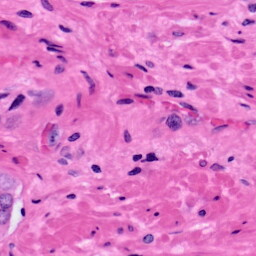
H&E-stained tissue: Prostate